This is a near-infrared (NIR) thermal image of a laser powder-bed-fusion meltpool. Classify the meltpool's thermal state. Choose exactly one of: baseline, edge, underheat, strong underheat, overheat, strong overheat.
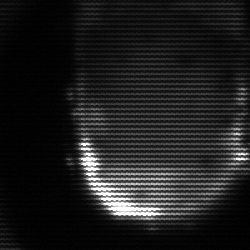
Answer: baseline